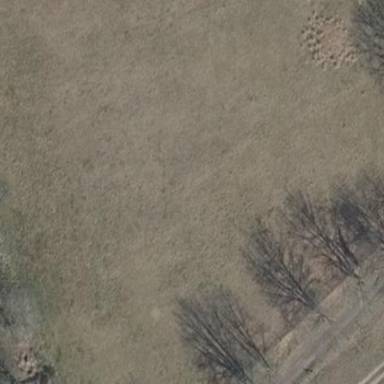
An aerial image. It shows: Meadow covered with grass.